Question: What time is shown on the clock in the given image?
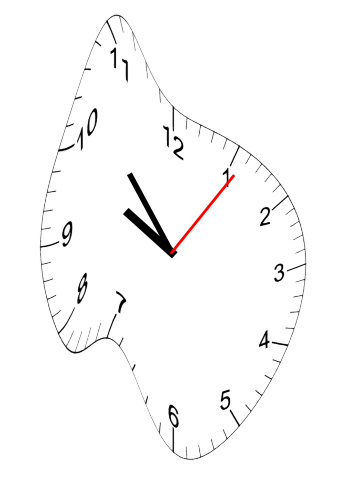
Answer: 09:53:06